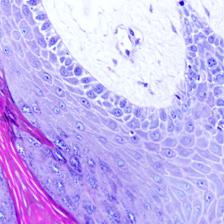
Diagnosis: OSCC